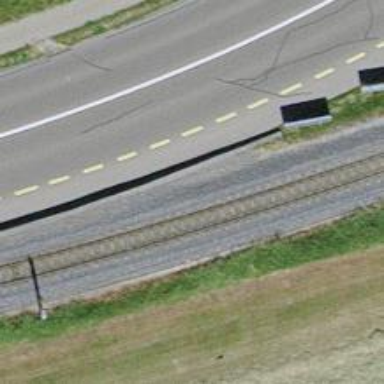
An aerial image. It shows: Tram railway with one track and electrified by contact line.